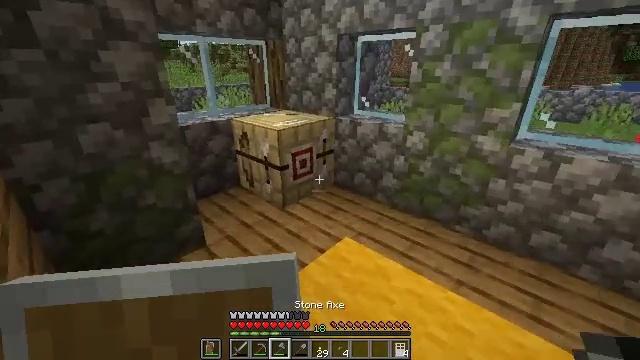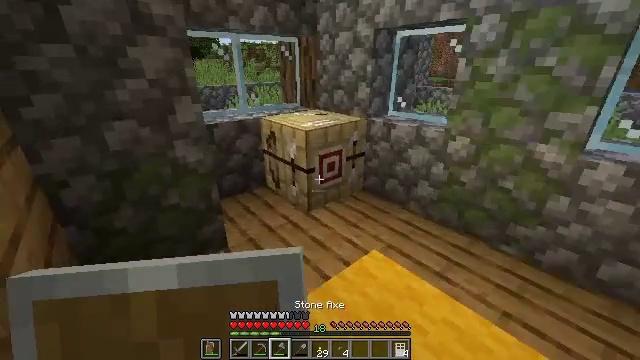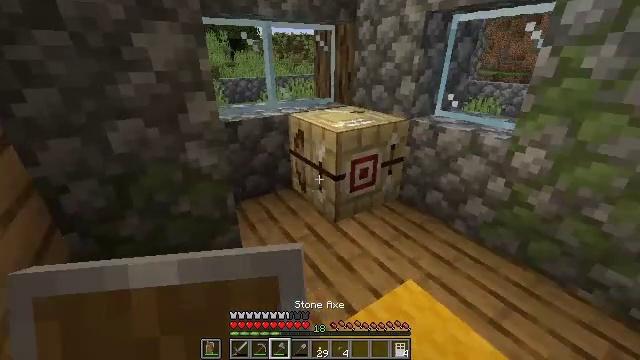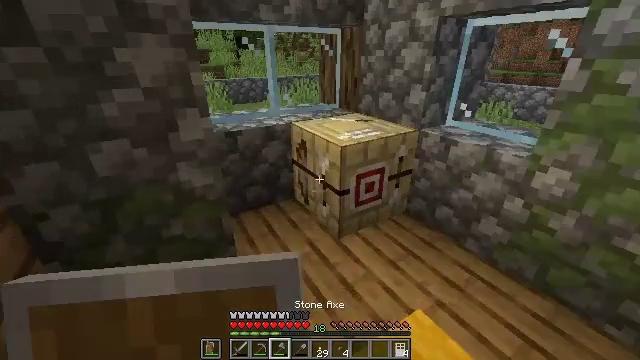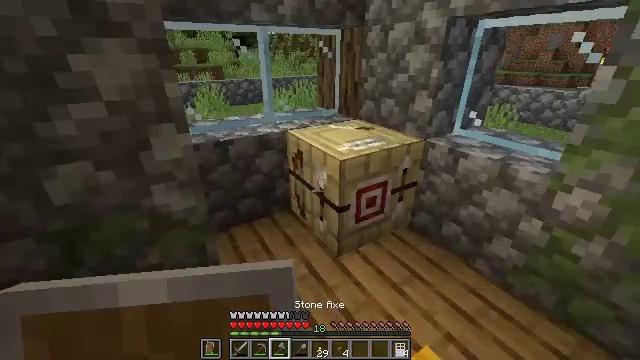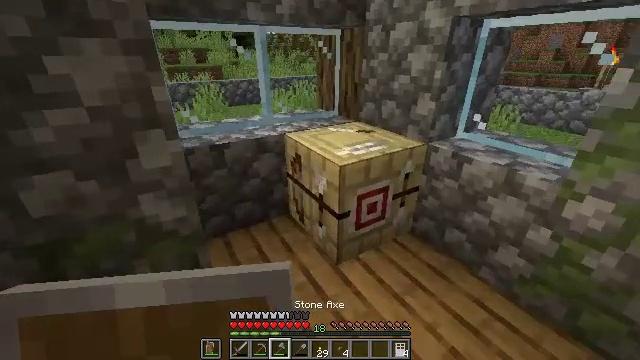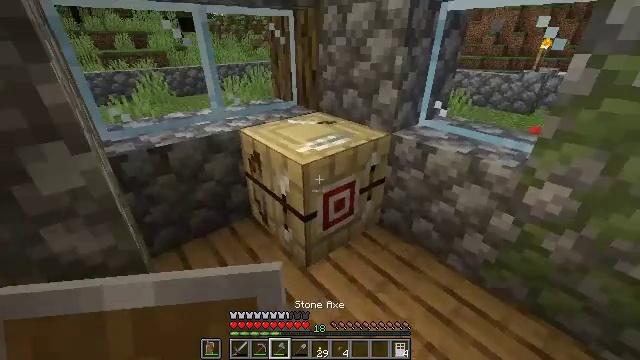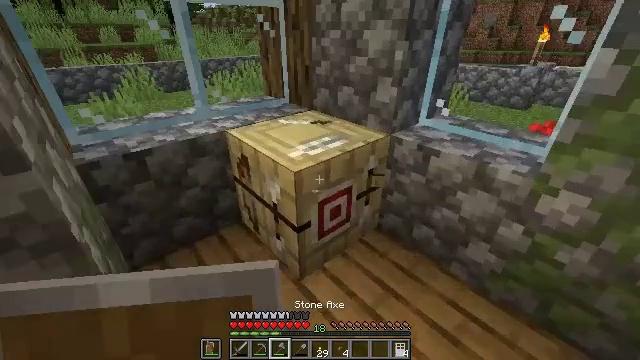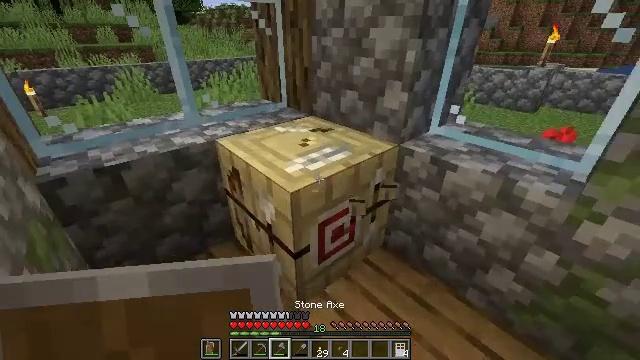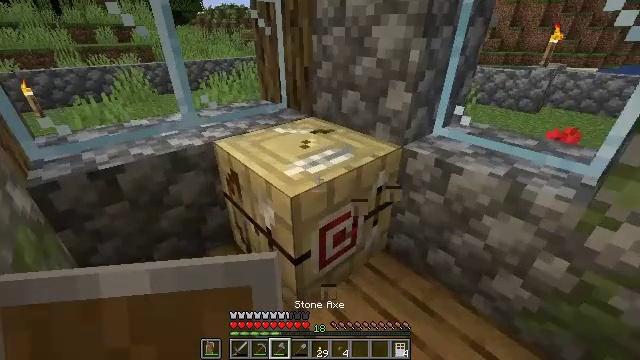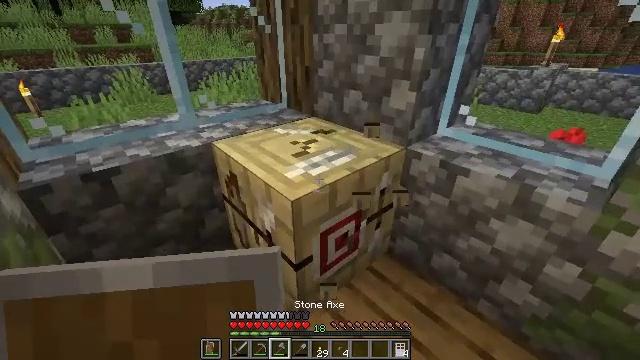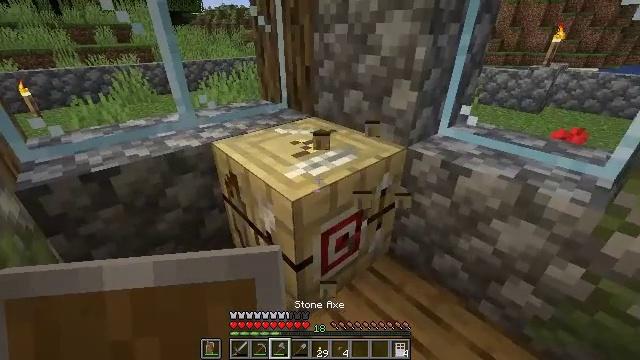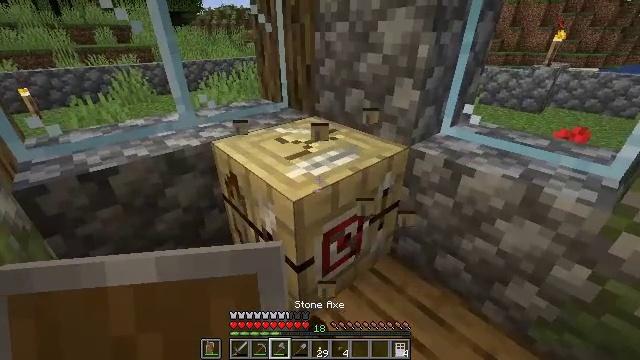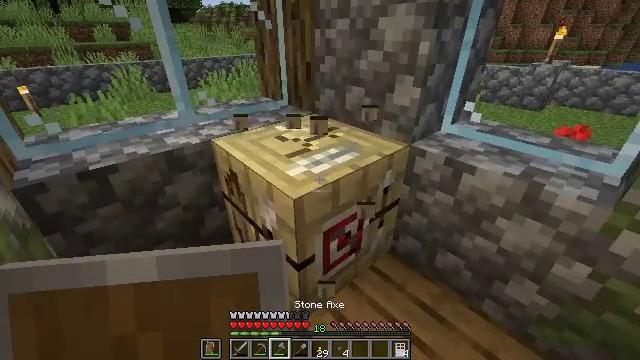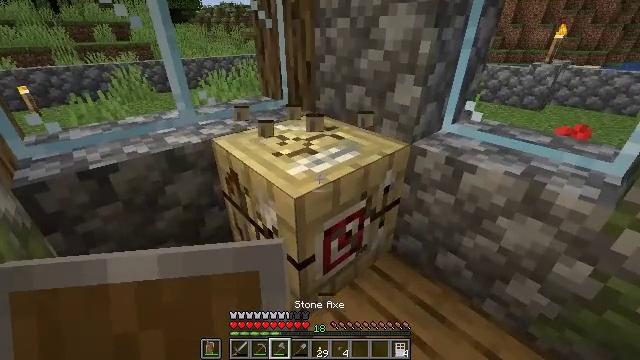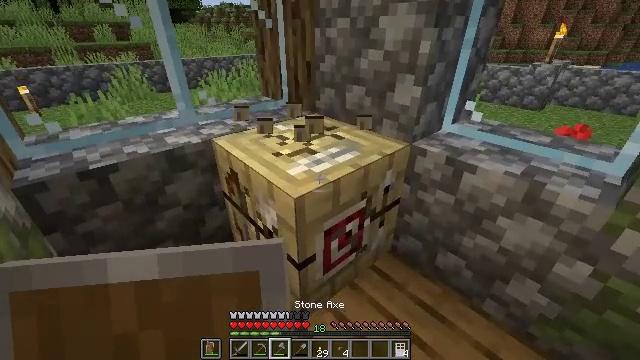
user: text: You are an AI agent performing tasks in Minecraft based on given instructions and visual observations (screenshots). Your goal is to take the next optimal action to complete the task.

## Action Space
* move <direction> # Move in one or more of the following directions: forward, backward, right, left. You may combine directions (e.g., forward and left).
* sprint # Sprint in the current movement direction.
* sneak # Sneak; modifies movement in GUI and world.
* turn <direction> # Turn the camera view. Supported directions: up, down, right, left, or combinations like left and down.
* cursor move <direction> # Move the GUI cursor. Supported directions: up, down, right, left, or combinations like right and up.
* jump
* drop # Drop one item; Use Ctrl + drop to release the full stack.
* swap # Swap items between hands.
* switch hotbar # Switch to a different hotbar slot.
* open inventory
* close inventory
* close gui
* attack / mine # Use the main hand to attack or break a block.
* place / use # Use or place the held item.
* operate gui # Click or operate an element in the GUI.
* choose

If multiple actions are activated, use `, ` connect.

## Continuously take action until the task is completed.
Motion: motion action
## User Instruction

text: Recycle the fletching table.
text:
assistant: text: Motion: move forward, turn left, switch to hotbar 3
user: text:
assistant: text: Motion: move forward, turn left and down
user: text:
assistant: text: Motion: move forward, turn left
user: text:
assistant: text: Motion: move forward
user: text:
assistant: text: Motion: move forward
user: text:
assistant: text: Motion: move forward, turn right and down
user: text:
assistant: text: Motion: move forward, turn right and down, attack / mine
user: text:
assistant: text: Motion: attack / mine
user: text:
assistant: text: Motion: attack / mine
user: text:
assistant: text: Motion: attack / mine
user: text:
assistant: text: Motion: attack / mine
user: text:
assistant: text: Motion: attack / mine
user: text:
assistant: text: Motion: attack / mine
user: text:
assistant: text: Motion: attack / mine
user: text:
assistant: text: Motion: attack / mine
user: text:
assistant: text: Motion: attack / mine
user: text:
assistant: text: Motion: attack / mine
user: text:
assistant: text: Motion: attack / mine
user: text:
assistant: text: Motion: attack / mine
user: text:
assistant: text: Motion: attack / mine
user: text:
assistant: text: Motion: turn down, attack / mine
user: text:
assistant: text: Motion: attack / mine
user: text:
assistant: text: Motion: attack / mine
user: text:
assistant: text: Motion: attack / mine
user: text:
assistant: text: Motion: move forward, attack / mine
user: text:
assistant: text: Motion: move forward, attack / mine
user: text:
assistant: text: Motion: move forward, turn down, attack / mine
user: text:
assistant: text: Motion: move forward, turn down, attack / mine
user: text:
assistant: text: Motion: move forward and move left, turn down, attack / mine
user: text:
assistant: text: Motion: attack / mine